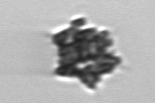
Label: Dictyocha